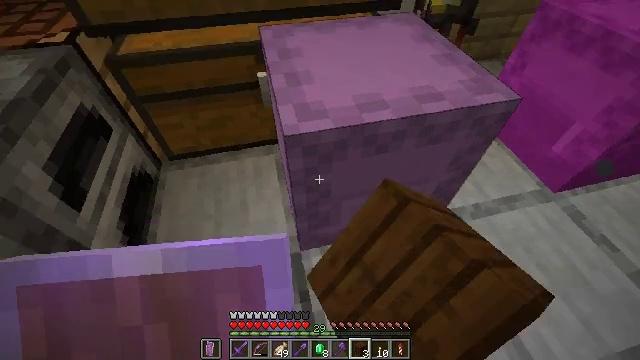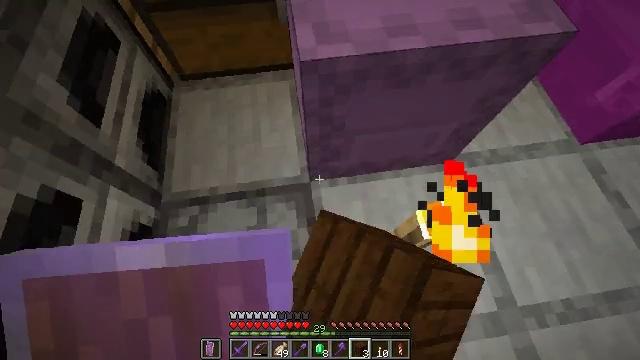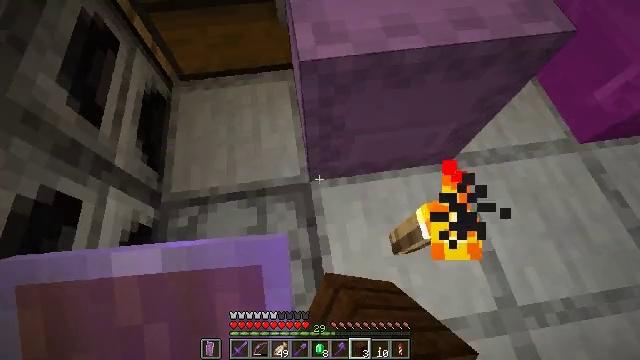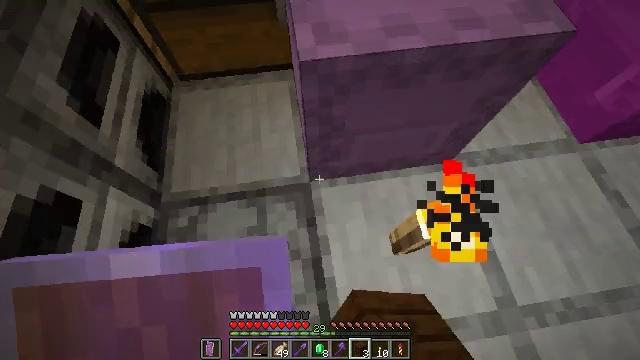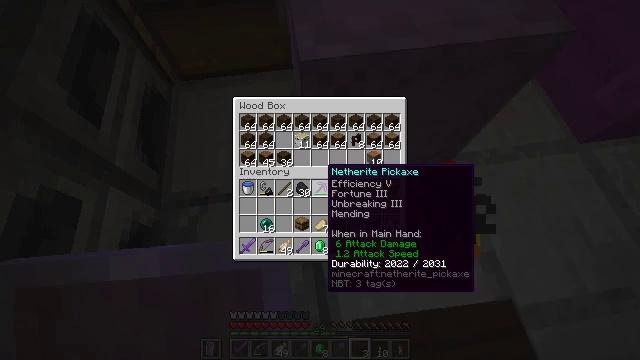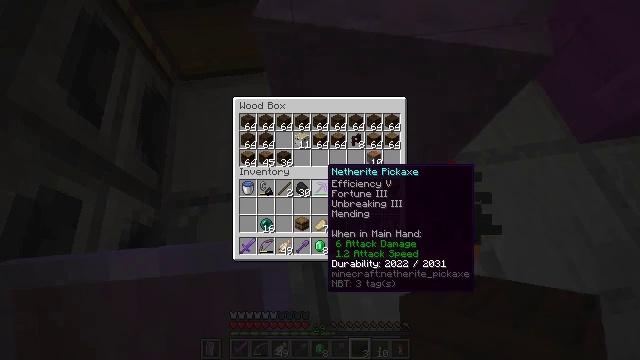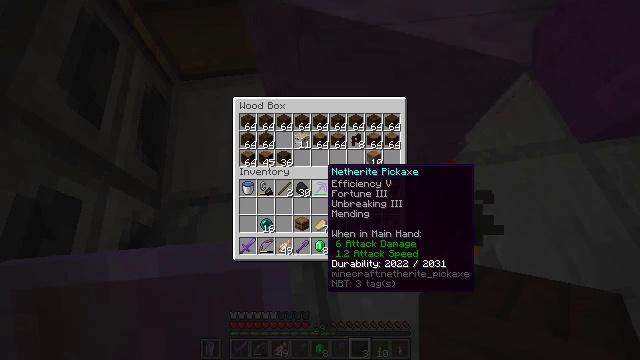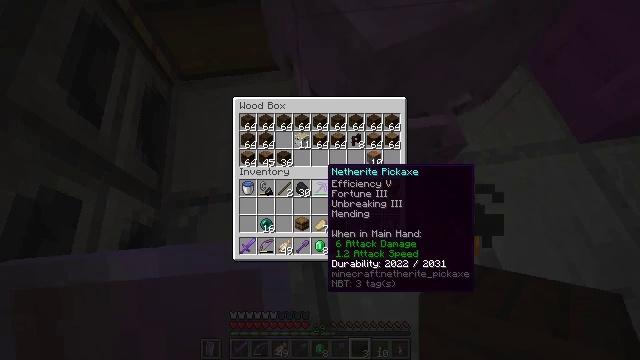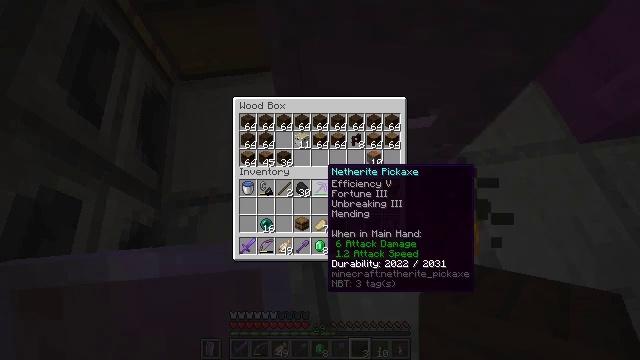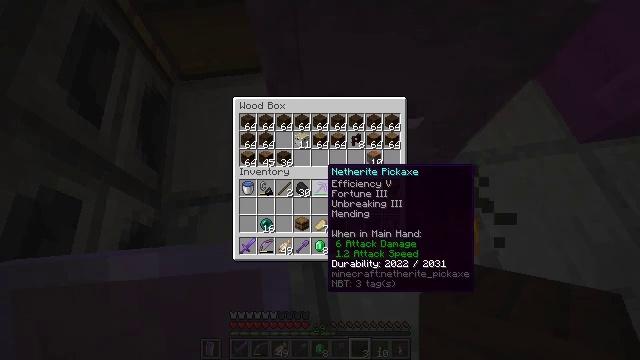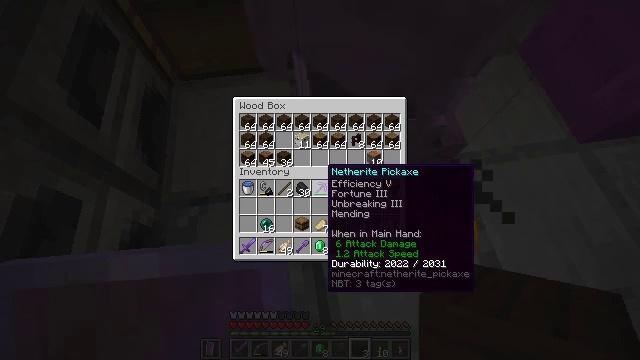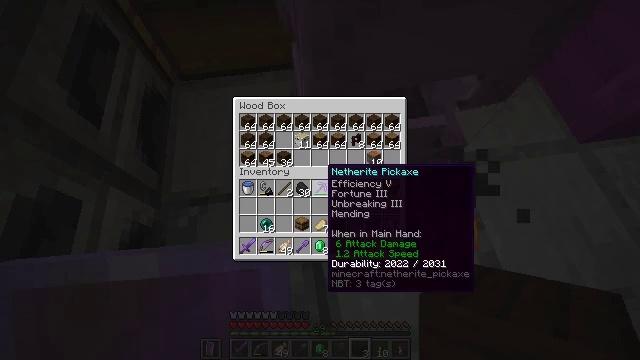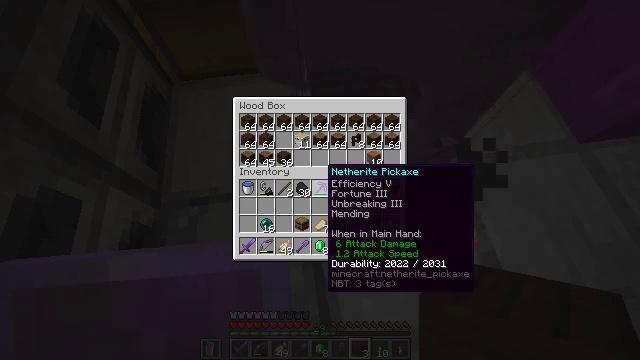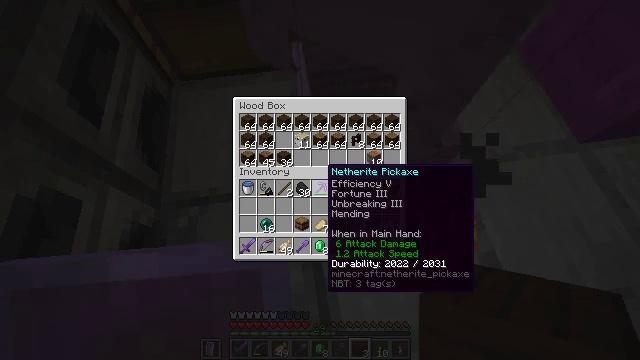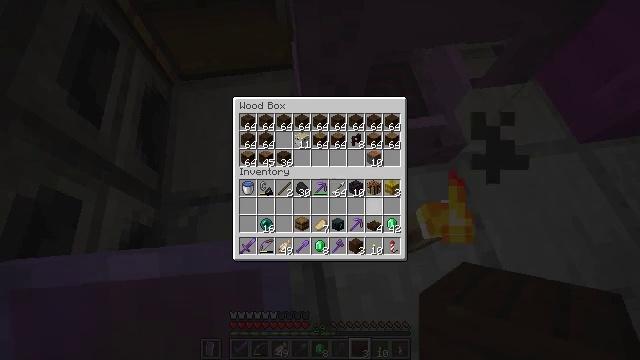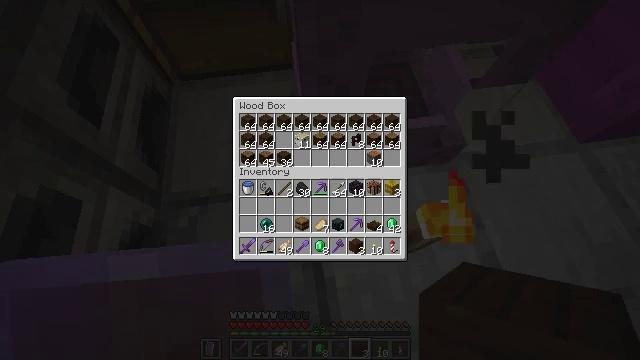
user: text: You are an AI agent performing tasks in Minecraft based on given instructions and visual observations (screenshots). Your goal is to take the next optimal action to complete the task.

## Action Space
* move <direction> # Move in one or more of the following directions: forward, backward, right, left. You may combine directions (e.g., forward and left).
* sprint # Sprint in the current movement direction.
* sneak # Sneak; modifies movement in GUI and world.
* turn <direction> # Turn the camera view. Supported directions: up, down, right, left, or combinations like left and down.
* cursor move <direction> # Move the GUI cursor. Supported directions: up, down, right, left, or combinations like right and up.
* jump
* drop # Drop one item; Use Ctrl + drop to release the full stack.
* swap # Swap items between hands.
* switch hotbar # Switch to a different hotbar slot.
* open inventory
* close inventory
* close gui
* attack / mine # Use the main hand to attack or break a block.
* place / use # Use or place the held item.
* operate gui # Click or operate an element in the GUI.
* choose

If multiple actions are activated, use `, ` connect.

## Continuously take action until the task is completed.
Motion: motion action
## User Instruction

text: Gather the shulker box for storage.
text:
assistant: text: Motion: turn left and down, use / place
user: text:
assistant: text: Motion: no_op
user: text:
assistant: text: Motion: no_op
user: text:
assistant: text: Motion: no_op
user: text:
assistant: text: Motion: no_op
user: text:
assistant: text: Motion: no_op
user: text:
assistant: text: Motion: no_op
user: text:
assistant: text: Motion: no_op
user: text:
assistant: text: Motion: no_op
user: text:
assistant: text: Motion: no_op
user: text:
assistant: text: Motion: no_op
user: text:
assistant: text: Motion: no_op
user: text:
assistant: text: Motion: no_op
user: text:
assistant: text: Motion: turn right and down
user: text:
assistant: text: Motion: turn right and down
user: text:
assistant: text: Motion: turn down
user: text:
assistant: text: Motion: no_op
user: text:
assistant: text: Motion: no_op
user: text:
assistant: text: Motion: no_op
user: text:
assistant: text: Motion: turn left
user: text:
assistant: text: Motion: turn left
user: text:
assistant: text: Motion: no_op
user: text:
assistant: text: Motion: sneak
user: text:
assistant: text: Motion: sneak
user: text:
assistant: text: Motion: sneak
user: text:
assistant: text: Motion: sneak
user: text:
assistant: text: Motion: sneak
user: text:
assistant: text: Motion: sneak
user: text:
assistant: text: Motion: sneak
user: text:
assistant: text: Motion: sneak, attack / mine